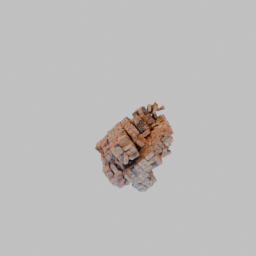
Label: architecture